Interaction volume radius: 5 \u00c5
Interaction volume height: 30 \u00c5
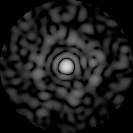
Disorder parameter: 0.8386